Aerial crown-view tile of a tropical tree (Barro Colorado Island, Panama), acquired 20241112:
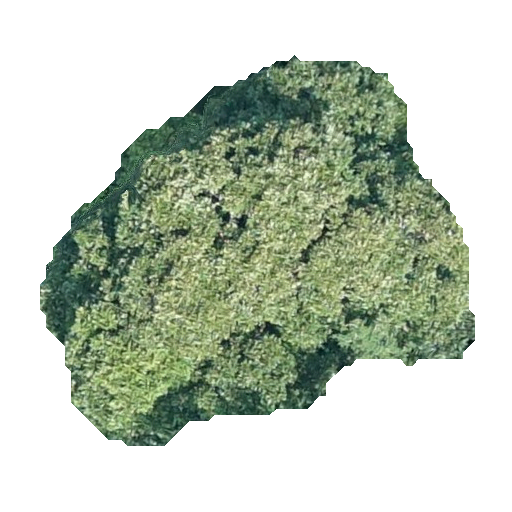
Species: Dipteryx oleifera
GBIF accepted scientific name: Dipteryx oleifera
Crown area: 177.073 m²